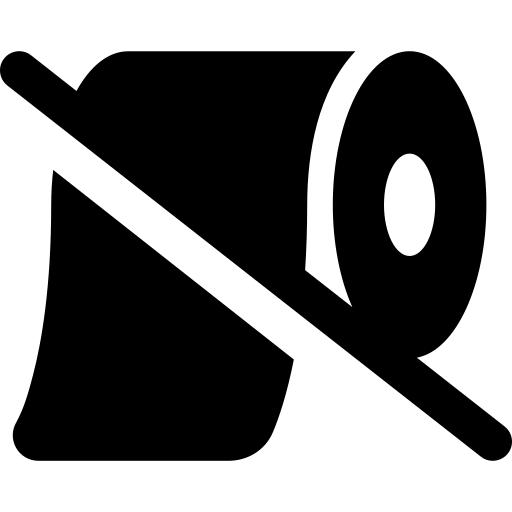
Tags: icon, FontAwesome, fa-icon, solid, toilet, paper, slash